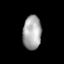
Tissue: lung
Cell type: Epithelial cells
Senescence score: 0.2245
Nuclear area (px): 615
Mean DAPI intensity: 167.662